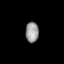
Tissue: lung
Cell type: Epithelial cells
Senescence score: 0.571
Nuclear area (px): 261
Mean DAPI intensity: 152.816